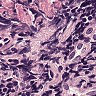
Metastatic tissue present: no